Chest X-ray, PA view. Patient: 29 years old, sex F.
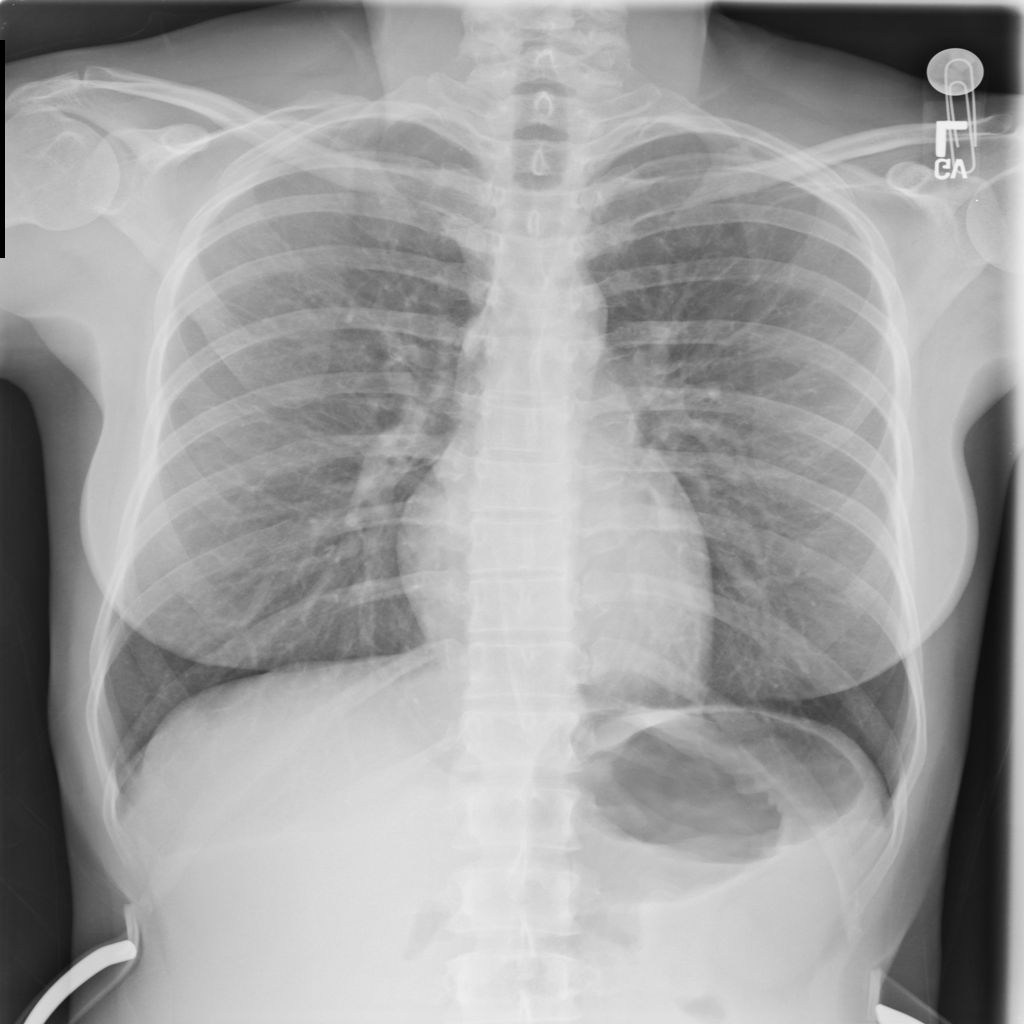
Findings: No Finding